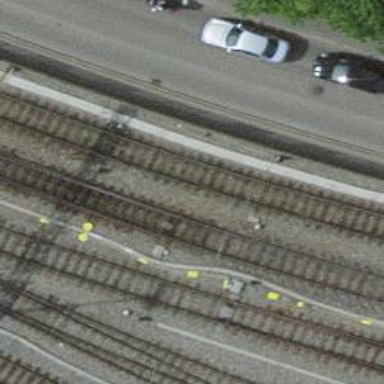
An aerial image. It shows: Single-track electrified railway siding with contact line.